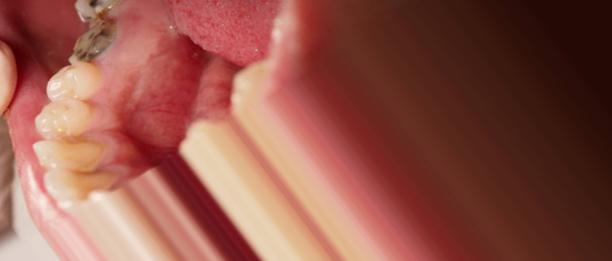
Condition: Caries